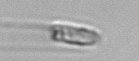
Label: Chaetoceros_throndsenii